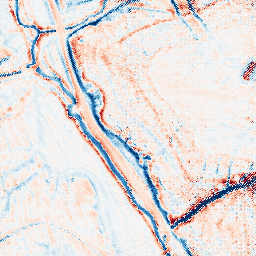
Category: edge_preserving
Decomposition family: bilateral
Decomposition parameters: d: 15
sigma_color: 100
sigma_space: 25
Upsampling method: regularized
Upsampling parameters: scale: 4
lambda_reg: 0.1
Upsampling scale: 4